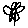
Label: flower